Question: How to show real time, date, day in this format?

The time should be actual (which runs the seconds count).
Thanks guys!
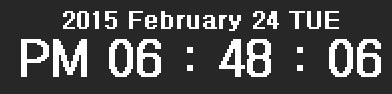
Answer: To update time panel every second we should use 'setInterval()' function.
To format date the way you need the best approach is to use 'moment.js' library. The code is shortened greatly:
'''
$(document).ready(function() {
var interval = setInterval(function() {
var momentNow = moment();
$('#date-part').html(momentNow.format('YYYY MMMM DD') + ' '
+ momentNow.format('dddd')
.substring(0,3).toUpperCase());
$('#time-part').html(momentNow.format('A hh:mm:ss'));
}, 100);
});
'''
<URL>